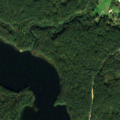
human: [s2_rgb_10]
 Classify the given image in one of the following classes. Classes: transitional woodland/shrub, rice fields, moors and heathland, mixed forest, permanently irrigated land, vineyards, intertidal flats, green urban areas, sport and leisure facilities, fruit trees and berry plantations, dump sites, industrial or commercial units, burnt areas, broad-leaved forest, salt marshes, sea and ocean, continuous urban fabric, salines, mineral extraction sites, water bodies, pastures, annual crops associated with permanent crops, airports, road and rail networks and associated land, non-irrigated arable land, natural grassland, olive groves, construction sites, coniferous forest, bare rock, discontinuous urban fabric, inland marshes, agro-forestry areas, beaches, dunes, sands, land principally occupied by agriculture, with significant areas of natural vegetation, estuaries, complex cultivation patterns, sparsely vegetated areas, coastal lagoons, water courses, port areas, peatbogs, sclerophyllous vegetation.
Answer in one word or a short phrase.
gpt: complex cultivation patterns, coniferous forest, mixed forest, water bodies